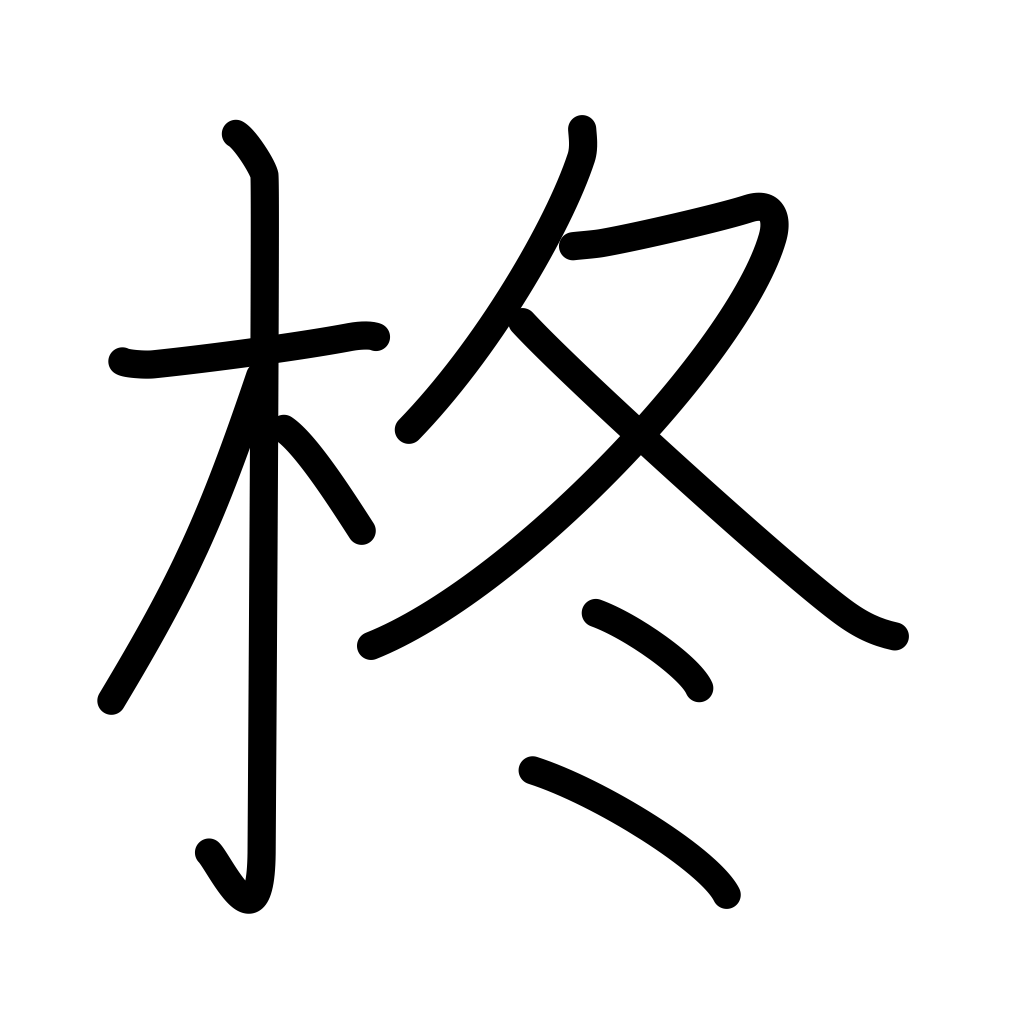
Meaning: holly